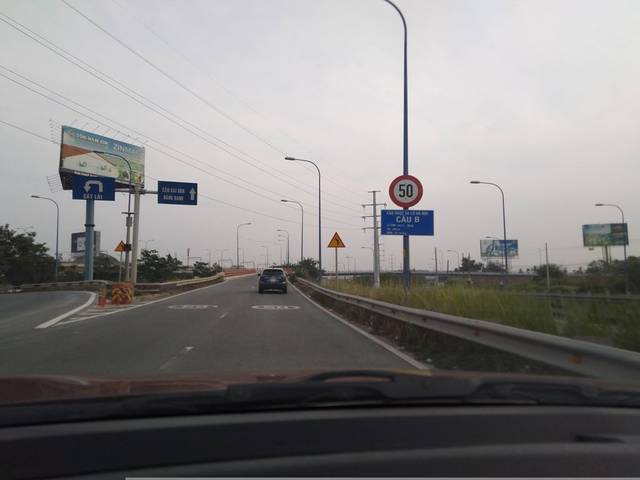
Region: Vietnam
Coordinates: 10.804, 106.754